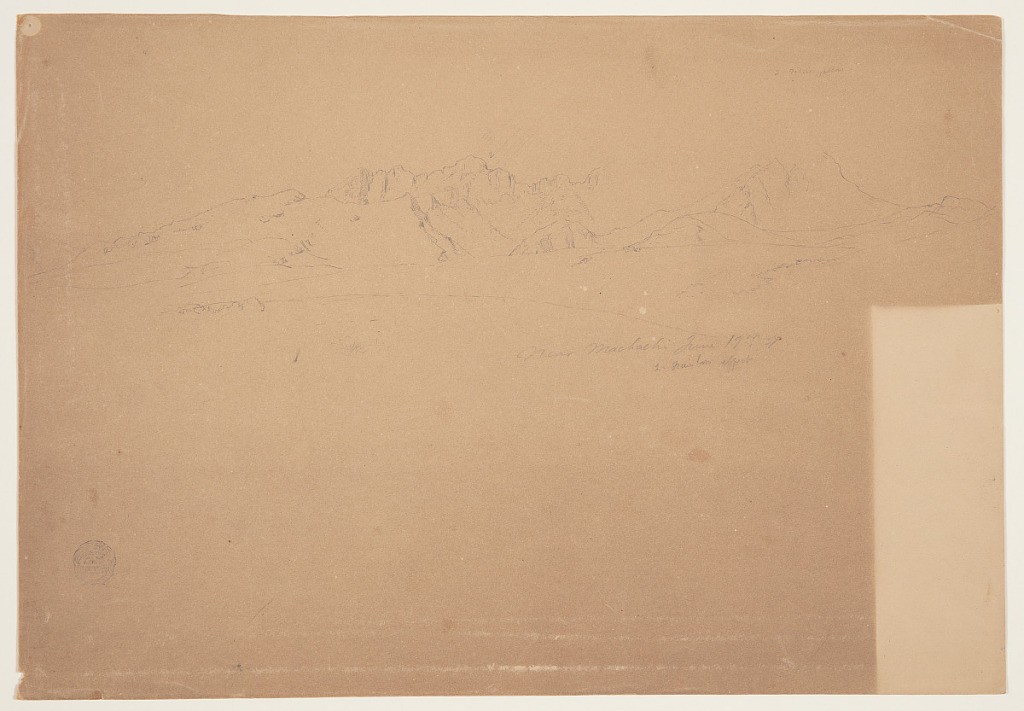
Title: Mountains near Machachi, Ecuador
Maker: Frederic Edwin Church, American, 1826–1900
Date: June 19, 1857
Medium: Graphite on tan wove paper
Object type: Drawing
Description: Landscape sketch of a sharp range in the Andes near the town of Machachi, Ecuador. Gentle slopes in foreground lead to the cliffs and precipices of rugged mountains in the distance. Above, light, hazy clouds make for a rainbow effect.